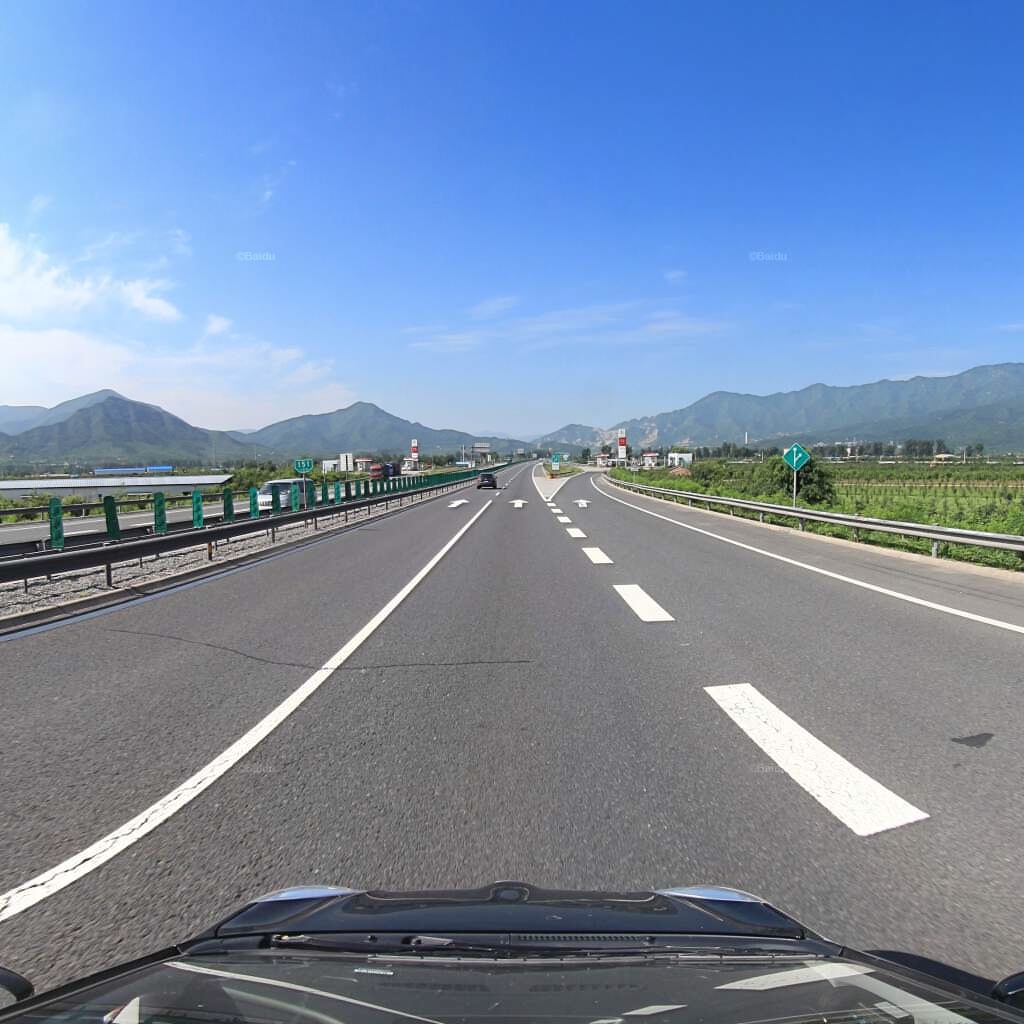
Region: Haidian
Road damage annotations: transverse patch